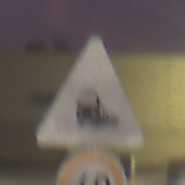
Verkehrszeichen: Bahnuebergang
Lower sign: Geschwindigkeit40
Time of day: SunriseSunset
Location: Outdoor (Urban)
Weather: PartlyCloudy
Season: NotSpecified
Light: Artificial